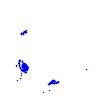
Particle: electron